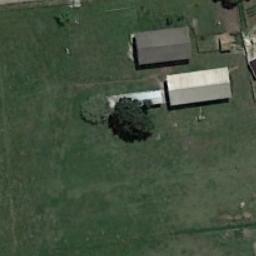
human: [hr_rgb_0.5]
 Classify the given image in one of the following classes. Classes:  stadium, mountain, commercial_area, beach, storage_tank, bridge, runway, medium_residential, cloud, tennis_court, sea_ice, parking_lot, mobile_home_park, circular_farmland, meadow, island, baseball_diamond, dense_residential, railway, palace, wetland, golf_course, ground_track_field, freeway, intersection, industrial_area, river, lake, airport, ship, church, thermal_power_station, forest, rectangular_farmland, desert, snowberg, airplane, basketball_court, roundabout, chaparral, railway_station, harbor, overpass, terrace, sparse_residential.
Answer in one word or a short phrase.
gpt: sparse_residential